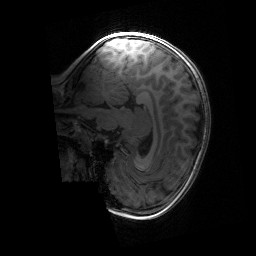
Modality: T1w
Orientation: sagittal
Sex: female
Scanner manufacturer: siemens
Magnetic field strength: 3 T
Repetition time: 1.9 s
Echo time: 0.00243 s